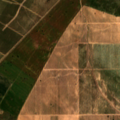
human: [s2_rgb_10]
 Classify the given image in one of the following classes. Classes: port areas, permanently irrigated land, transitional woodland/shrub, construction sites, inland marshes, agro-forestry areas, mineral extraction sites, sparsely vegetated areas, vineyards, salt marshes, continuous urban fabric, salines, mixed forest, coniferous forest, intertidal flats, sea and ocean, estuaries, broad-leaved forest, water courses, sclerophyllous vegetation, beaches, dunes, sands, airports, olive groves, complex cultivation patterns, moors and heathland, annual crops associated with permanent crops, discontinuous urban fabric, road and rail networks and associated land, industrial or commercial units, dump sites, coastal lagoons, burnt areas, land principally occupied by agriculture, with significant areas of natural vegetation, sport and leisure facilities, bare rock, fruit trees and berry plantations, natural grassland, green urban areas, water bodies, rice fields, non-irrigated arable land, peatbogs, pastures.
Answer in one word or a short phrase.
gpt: continuous urban fabric